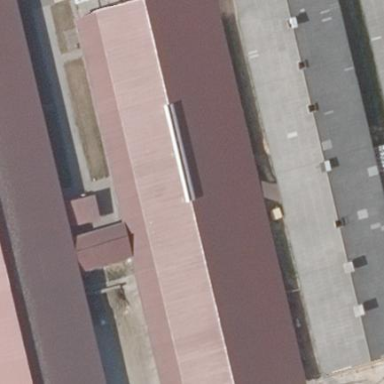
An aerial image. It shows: Red gabled cowshed with roof oriented along the structure.